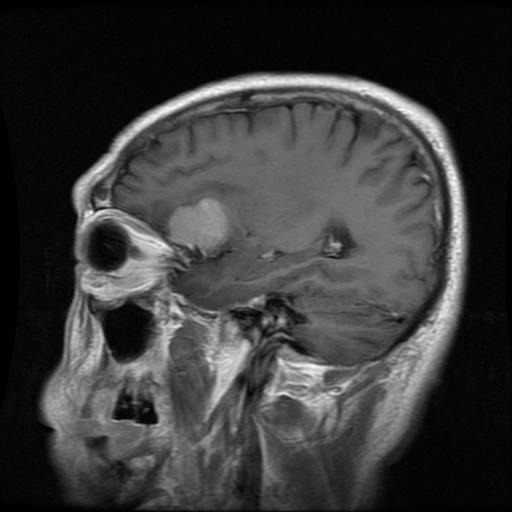
Label: meningioma